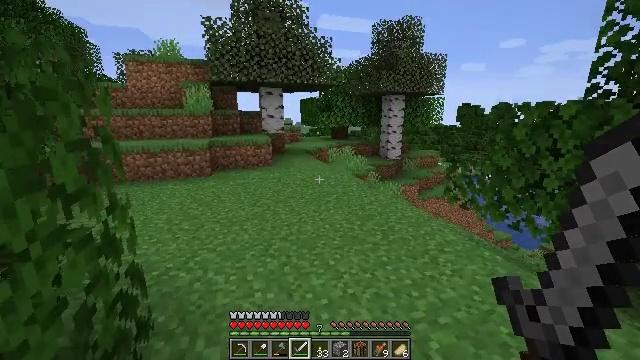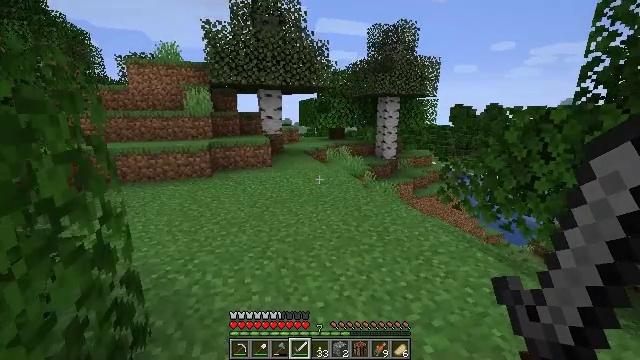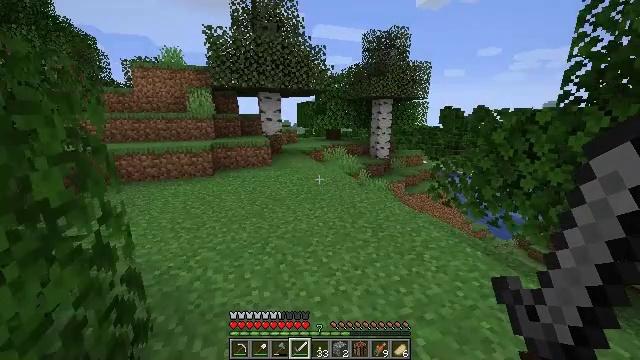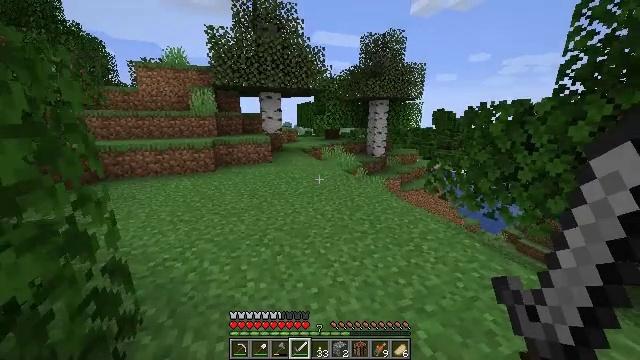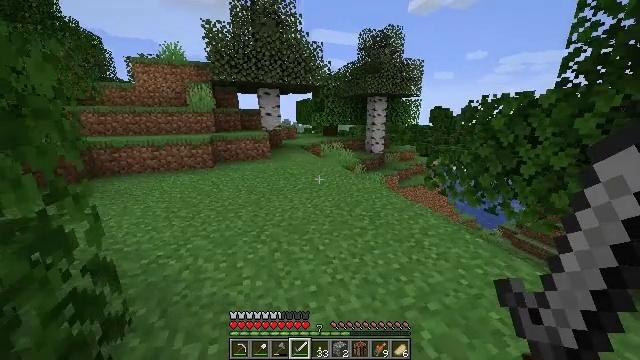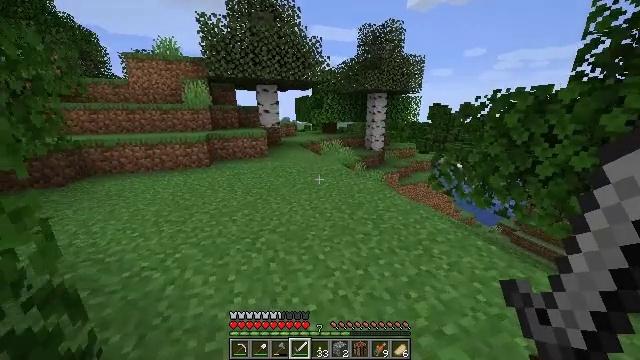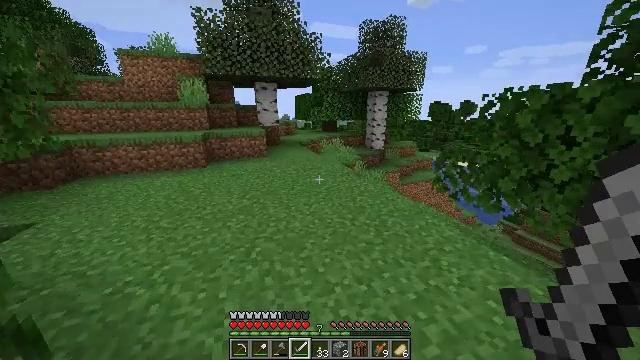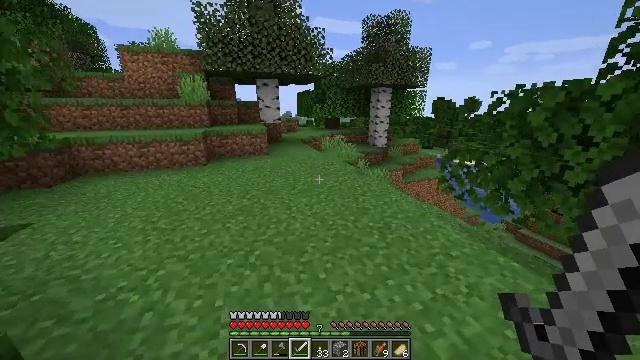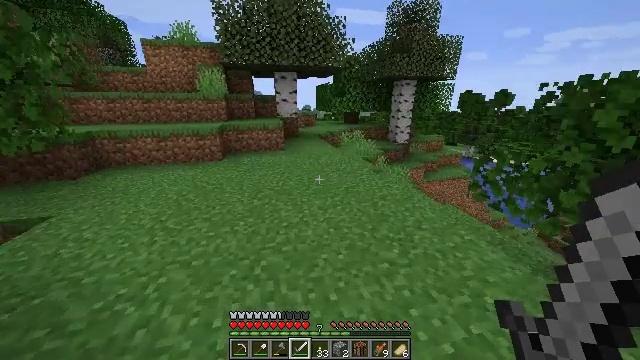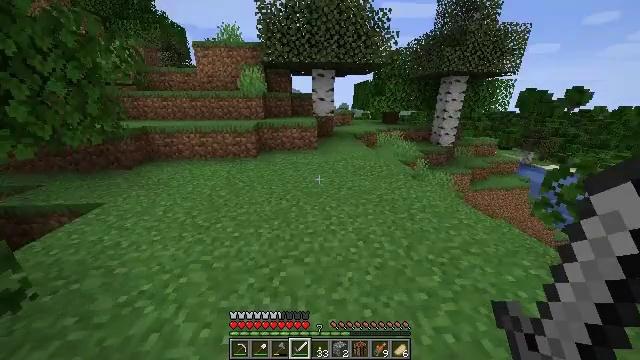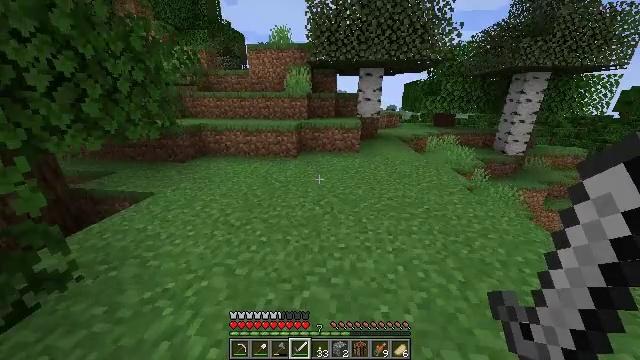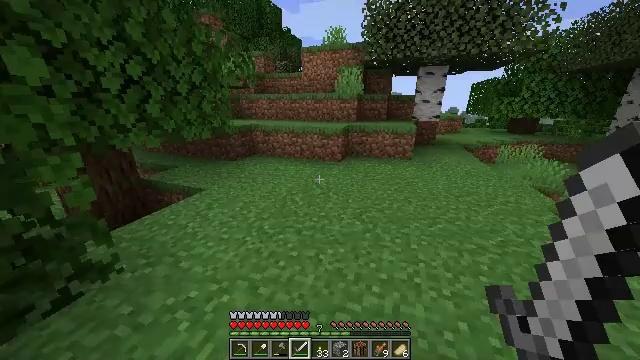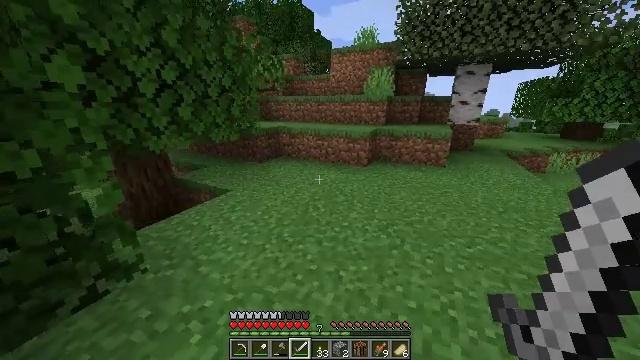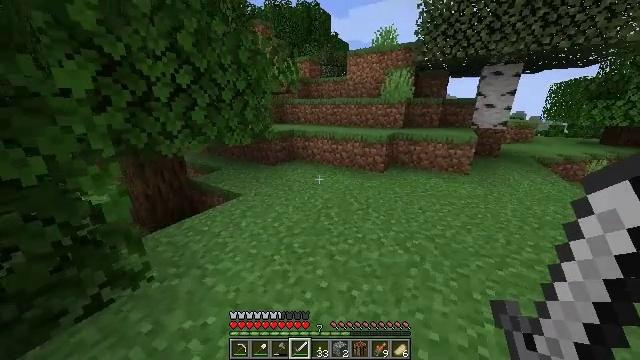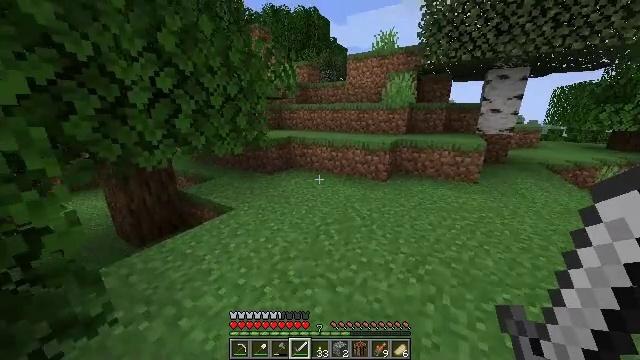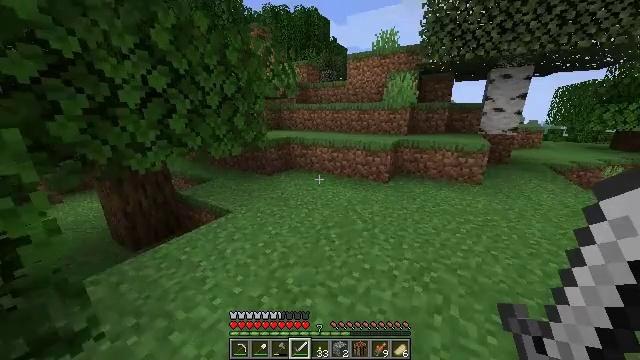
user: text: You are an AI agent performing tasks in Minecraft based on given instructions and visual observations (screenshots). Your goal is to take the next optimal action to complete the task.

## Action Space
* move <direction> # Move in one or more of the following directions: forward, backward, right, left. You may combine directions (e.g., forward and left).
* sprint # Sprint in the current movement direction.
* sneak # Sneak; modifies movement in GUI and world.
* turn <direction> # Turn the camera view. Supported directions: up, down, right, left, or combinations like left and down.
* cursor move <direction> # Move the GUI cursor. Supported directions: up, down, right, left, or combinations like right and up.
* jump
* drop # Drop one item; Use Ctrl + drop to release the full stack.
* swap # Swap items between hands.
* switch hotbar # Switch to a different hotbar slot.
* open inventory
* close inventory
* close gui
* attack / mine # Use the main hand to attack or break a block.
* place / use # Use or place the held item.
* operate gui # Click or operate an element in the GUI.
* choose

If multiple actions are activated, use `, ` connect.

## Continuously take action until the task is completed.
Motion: motion action
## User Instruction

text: Kill aquatic mobs.
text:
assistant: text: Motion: move forward, sprint
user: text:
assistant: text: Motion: move forward, sprint
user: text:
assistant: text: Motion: move forward, sprint
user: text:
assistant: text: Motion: move forward, sprint
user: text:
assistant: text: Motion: move forward, sprint
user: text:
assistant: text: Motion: move forward, sprint
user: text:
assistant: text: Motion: move forward, sprint
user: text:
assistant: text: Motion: move forward, sprint, turn left and down
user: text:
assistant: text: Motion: move forward, sprint, turn left
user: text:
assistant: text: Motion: move forward, sprint, turn left
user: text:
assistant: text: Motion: move forward, sprint, turn left
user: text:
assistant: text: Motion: move forward, sprint, turn left
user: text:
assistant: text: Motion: move forward, sprint, turn left
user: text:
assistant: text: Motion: move forward, sprint, turn up
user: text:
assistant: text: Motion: move forward, sprint
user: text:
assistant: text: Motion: move forward, sprint
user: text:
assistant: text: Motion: move forward, sprint
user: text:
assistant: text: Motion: move forward, sprint, turn right
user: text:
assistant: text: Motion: move forward, sprint, turn right
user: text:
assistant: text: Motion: move forward, sprint
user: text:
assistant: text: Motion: move forward, sprint
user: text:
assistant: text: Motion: move forward, sprint
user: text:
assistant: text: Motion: move forward, sprint
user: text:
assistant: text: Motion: move forward, sprint
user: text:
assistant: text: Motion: move forward, sprint
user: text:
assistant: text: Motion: move forward, sprint
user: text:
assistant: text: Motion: move forward, sprint
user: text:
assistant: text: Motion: move forward, sprint, jump
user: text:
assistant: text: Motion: move forward, sprint, jump
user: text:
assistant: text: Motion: move forward, sprint, jump